Question: My program will alert users when data (stock name & price) in the database matches with the data (stock name and price) from Yahoo Finance. With the help of <URL> i'm able to implement a pop up notification.
Problem is the pop up location on the screen is based on the database loop (int db). The frame will pop even if data doesn't match.
How can I set a counter or some method to pop up the frame only when database data = Yahoo Finance data? Also, my notification panels appears to be behind the main frame. How can make the panels appear on top of my main frame?
I hope I've given enough information, please ask if still unclear. Any guidance will be appreciated! Thanks!
In the database (using code sample only to display my explanation in order, source code below).
'''
Object 1 = match
Object 2 = doesn't match (hence there's a gap)
Object 3 = match
Object 4 = match
'''
Screenshot:

Code:
'''
for (int db=0; db<= rowCount; db++)
{
Object popSymbol = table.getModel().getValueAt(db, 0);
String popupSymbol = popSymbol.toString();
Object popValue = table.getModel().getValueAt(db, 1);
String str = popValue.toString();
double popStockValue = Double.valueOf(str).doubleValue();
String stockNameDB = popupSymbol;
StockPara stock = YahooStock.getInstance().getStockPrice(stockNameDB);
double stockPriceDB = Math.round(stock.getPrice());
final JFrame popUpFrame;
final JPanel popupPanel;
if (stockPriceDB == popStockValue)
{
String header = "Stock: " + stock.getTicker() + " is now @ " + stock.getPrice();
String message = "";
popUpFrame = new JFrame();
popUpFrame.setSize(320,90);
popUpFrame.setUndecorated(true);
popUpFrame.getContentPane().setLayout(null);
popupPanel = new JPanel();
popupPanel.setBorder(new LineBorder(new Color(0, 0, 0)));
popupPanel.setBounds(0, 0, 320, 90);
getContentPane().add(popupPanel);
popupPanel.setBackground(new Color(255, 255, 224));
popupPanel.setLayout(null);
popUpFrame.add(popupPanel);
// Other labels, images, etc.
Dimension screenSize = Toolkit.getDefaultToolkit().getScreenSize();
Insets toolHeight = Toolkit.getDefaultToolkit().getScreenInsets(popUpFrame.getGraphicsConfiguration());
popUpFrame.setLocation(screenSize.width - popUpFrame.getWidth(), screenSize.height - toolHeight.bottom - (popUpFrame.getHeight() * (db+1)));
}
}
'''
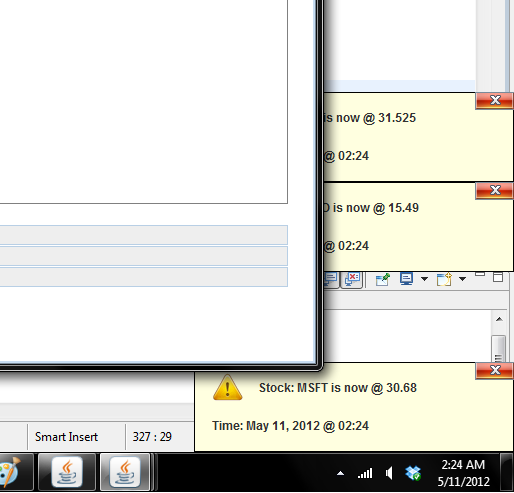
Answer: To solve your issue quickly, simply create an additional counter ('int counter = 0;'). Then use that counter instead of 'db' to position your popUpFrame and right after that increment counter.
'''
int counter = 0; // Initiate outside de loop
...
for(int db=0; db<= rowCount; db++) {
...
if (stockPriceDB == popStockValue) {
...
popUpFrame.setLocation(screenSize.width - popUpFrame.getWidth(),
screenSize.height - toolHeight.bottom - (popUpFrame.getHeight() * (counter+1)));
counter++;
}
}
'''
To bring your frame to the front use:
'''
popUpFrame.toFront()
'''
and to force it to be always on top (although I would really not recommend that because it is more annoying for the user than anything else):
popUpFrame.setAlwaysOnTop(true);
This is not necessarily supported by all platforms.